Field crop: maize
Growth stage: 2
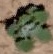
Species: chenopodium